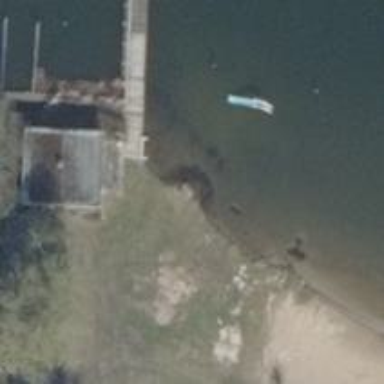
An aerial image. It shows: Man-made pier.